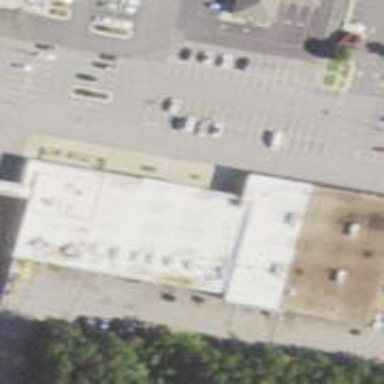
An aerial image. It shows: Supermarket.